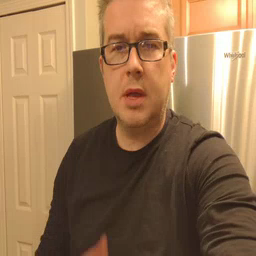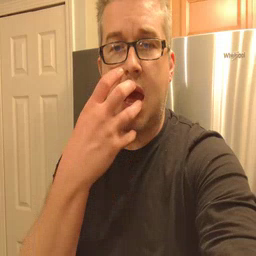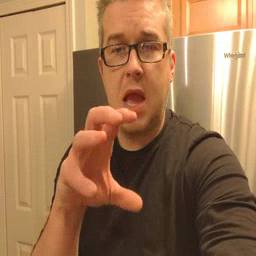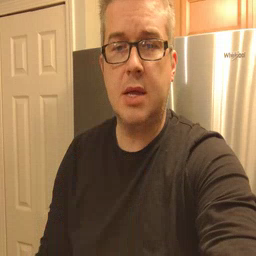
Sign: hot